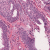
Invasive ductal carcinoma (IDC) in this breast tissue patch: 0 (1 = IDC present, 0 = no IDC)